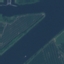
Land use / land cover: River